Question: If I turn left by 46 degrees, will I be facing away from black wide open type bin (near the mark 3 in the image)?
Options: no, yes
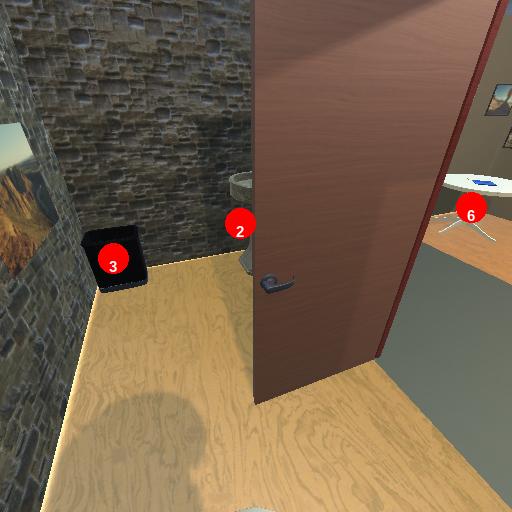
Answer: no